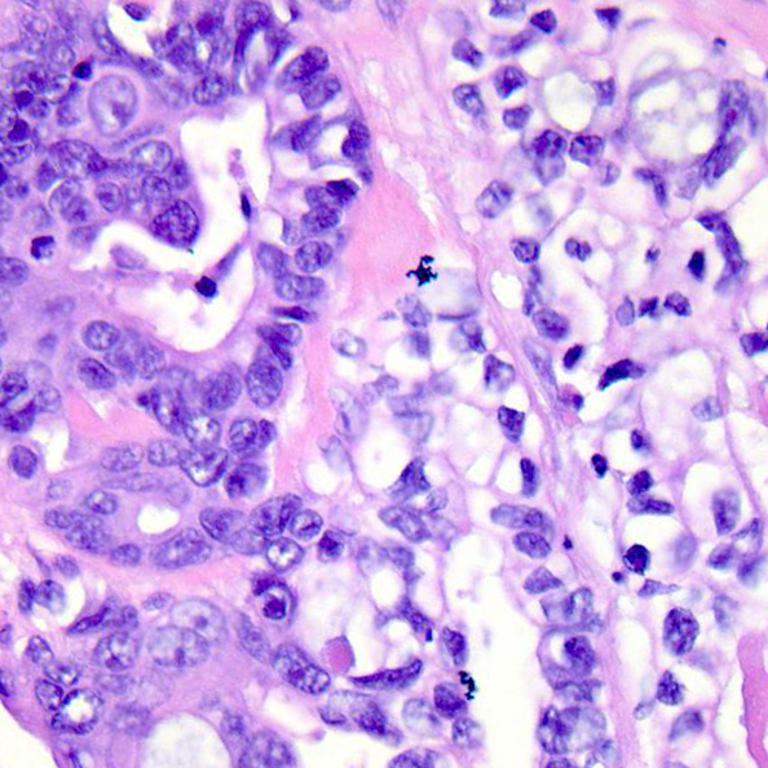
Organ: colon
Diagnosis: adenocarcinomas